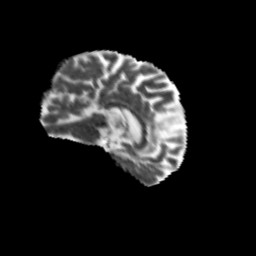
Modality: MD
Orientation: sagittal
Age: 59
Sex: male
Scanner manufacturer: siemens
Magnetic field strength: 3 T
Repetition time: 4.71 s
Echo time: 0.0906 s